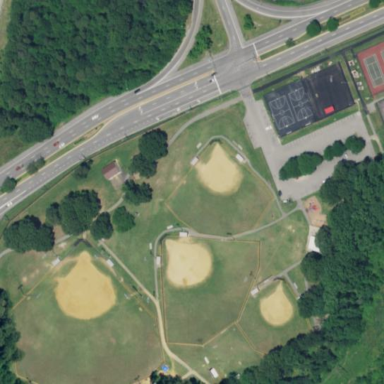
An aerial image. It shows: Baseball pitch for leisure land activities.